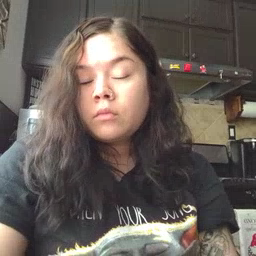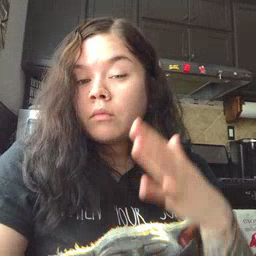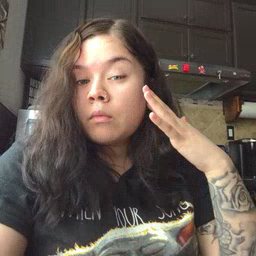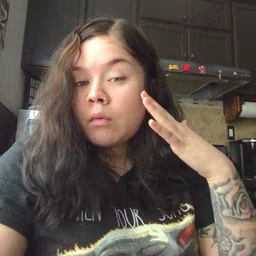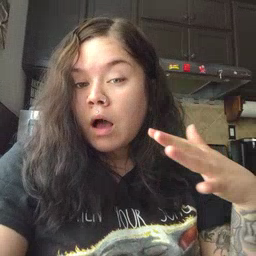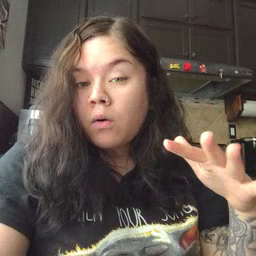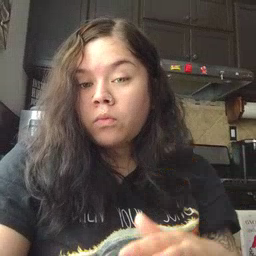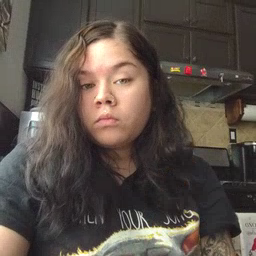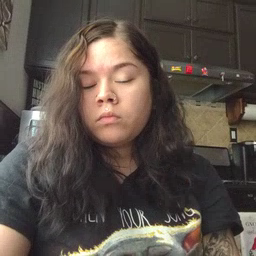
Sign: loud